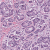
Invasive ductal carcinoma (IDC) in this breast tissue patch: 1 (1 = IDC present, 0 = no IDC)